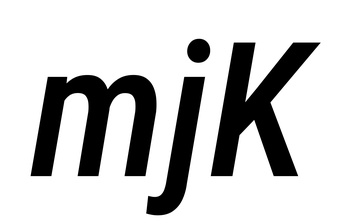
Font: Roboto-Italic_Condensed_Medium_Italic